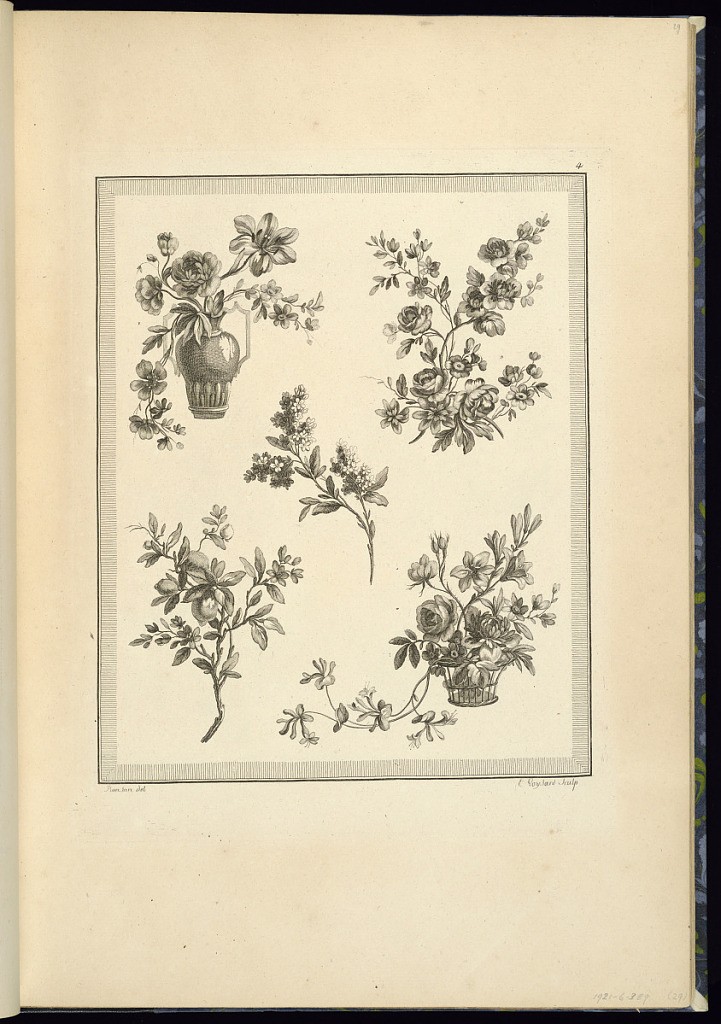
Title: Floral and Fruit Ornament Designs
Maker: Pierre Ranson, French, 1736–1786
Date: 1778
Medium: Etching on laid paper
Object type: Print
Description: Five ornament designs with floral and fruit arrangements, including foliate branches, flowers, fruit, a basket and vase of fruit and flowers. The plate is numbered and signed.